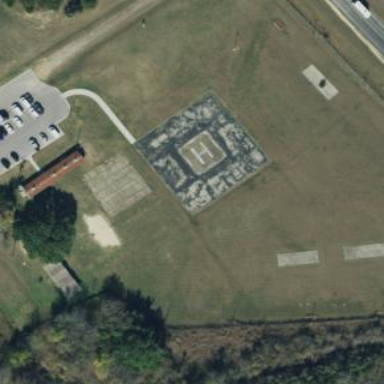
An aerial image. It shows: Image of helipad at airport.